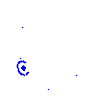
Particle: electron